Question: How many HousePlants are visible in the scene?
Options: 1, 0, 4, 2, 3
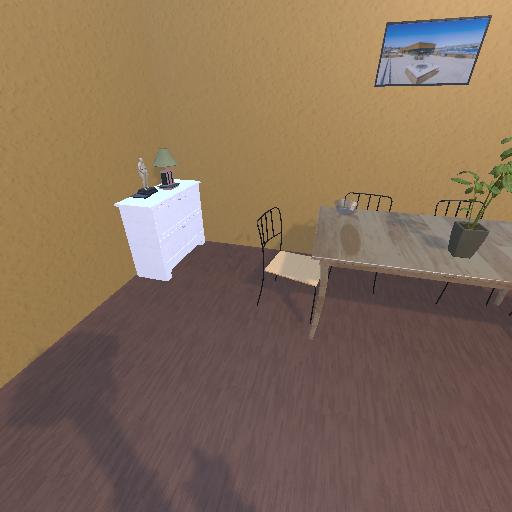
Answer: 1